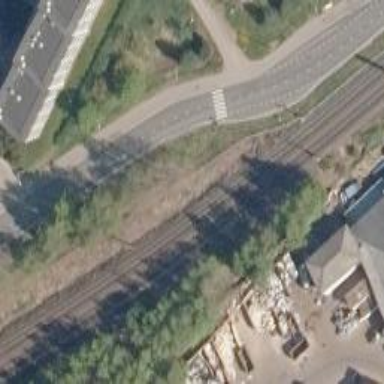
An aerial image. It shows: Railway with continuous electrified contact line.